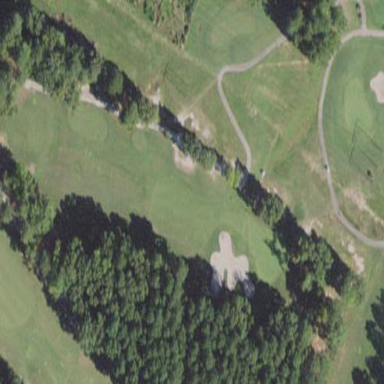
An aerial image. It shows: Rough area on grassy golf course.